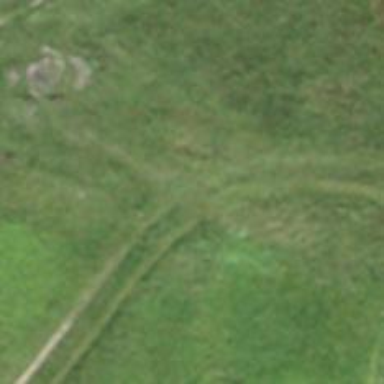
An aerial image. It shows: Grass track.